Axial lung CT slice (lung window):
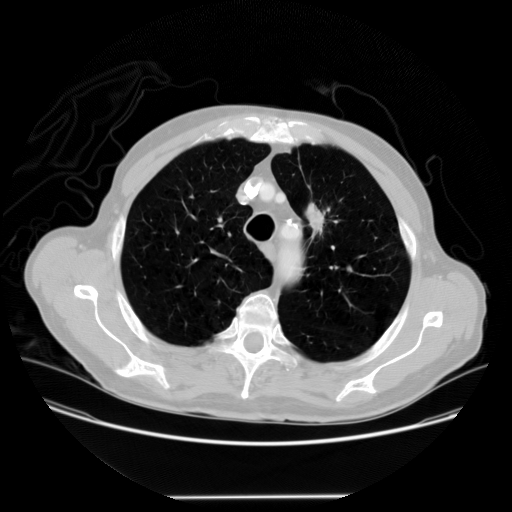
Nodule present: yes
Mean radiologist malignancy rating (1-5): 4.25